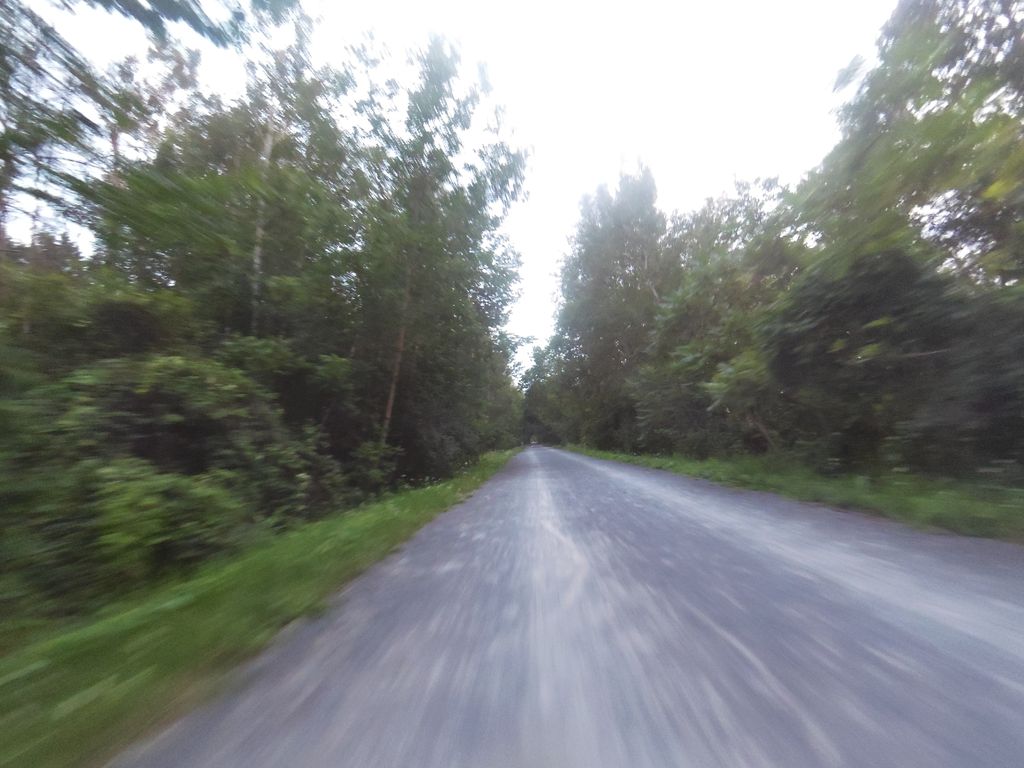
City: ottawa-gatineau